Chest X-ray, PA view. Patient: 65 years old, sex M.
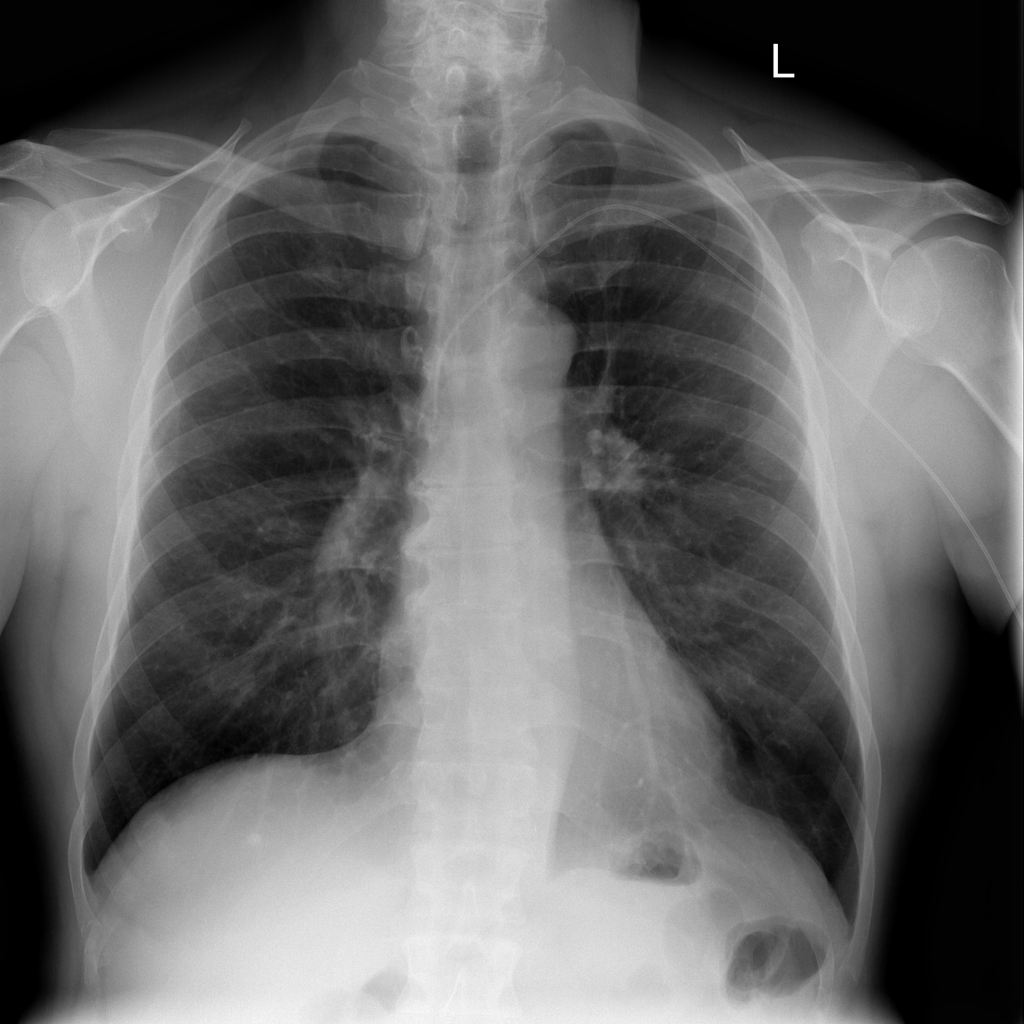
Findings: No Finding